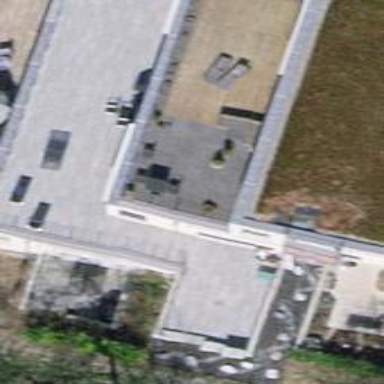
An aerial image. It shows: Terrace building.